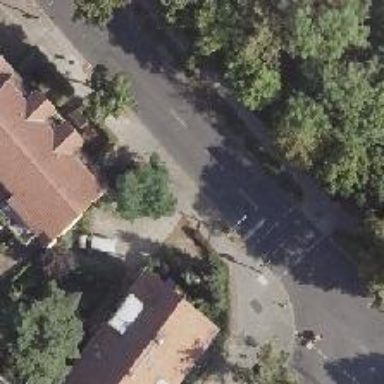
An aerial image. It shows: Road with traffic signals for signaling.